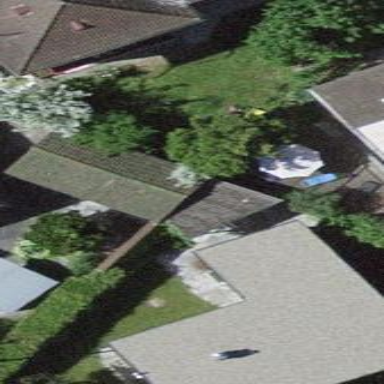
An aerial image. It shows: Shed.